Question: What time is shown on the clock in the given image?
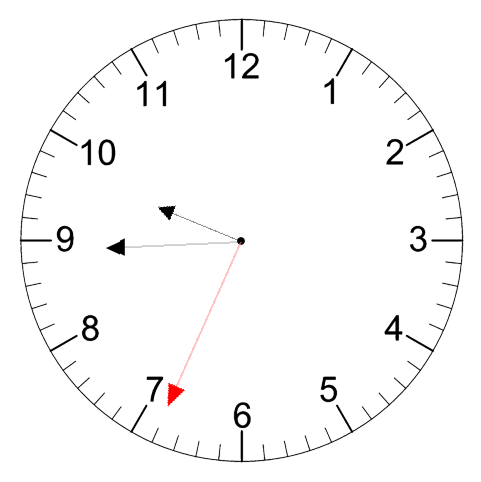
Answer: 09:44:34